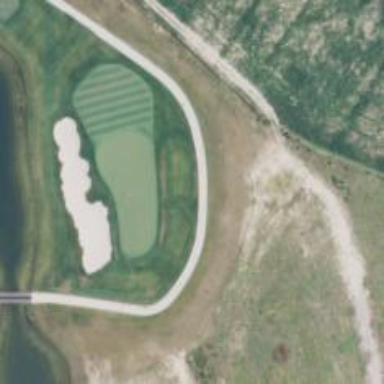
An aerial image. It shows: View of golf hole.